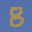
Label: 8